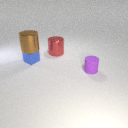
large red metal cylinder to the left of small purple rubber cylinder